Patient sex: F
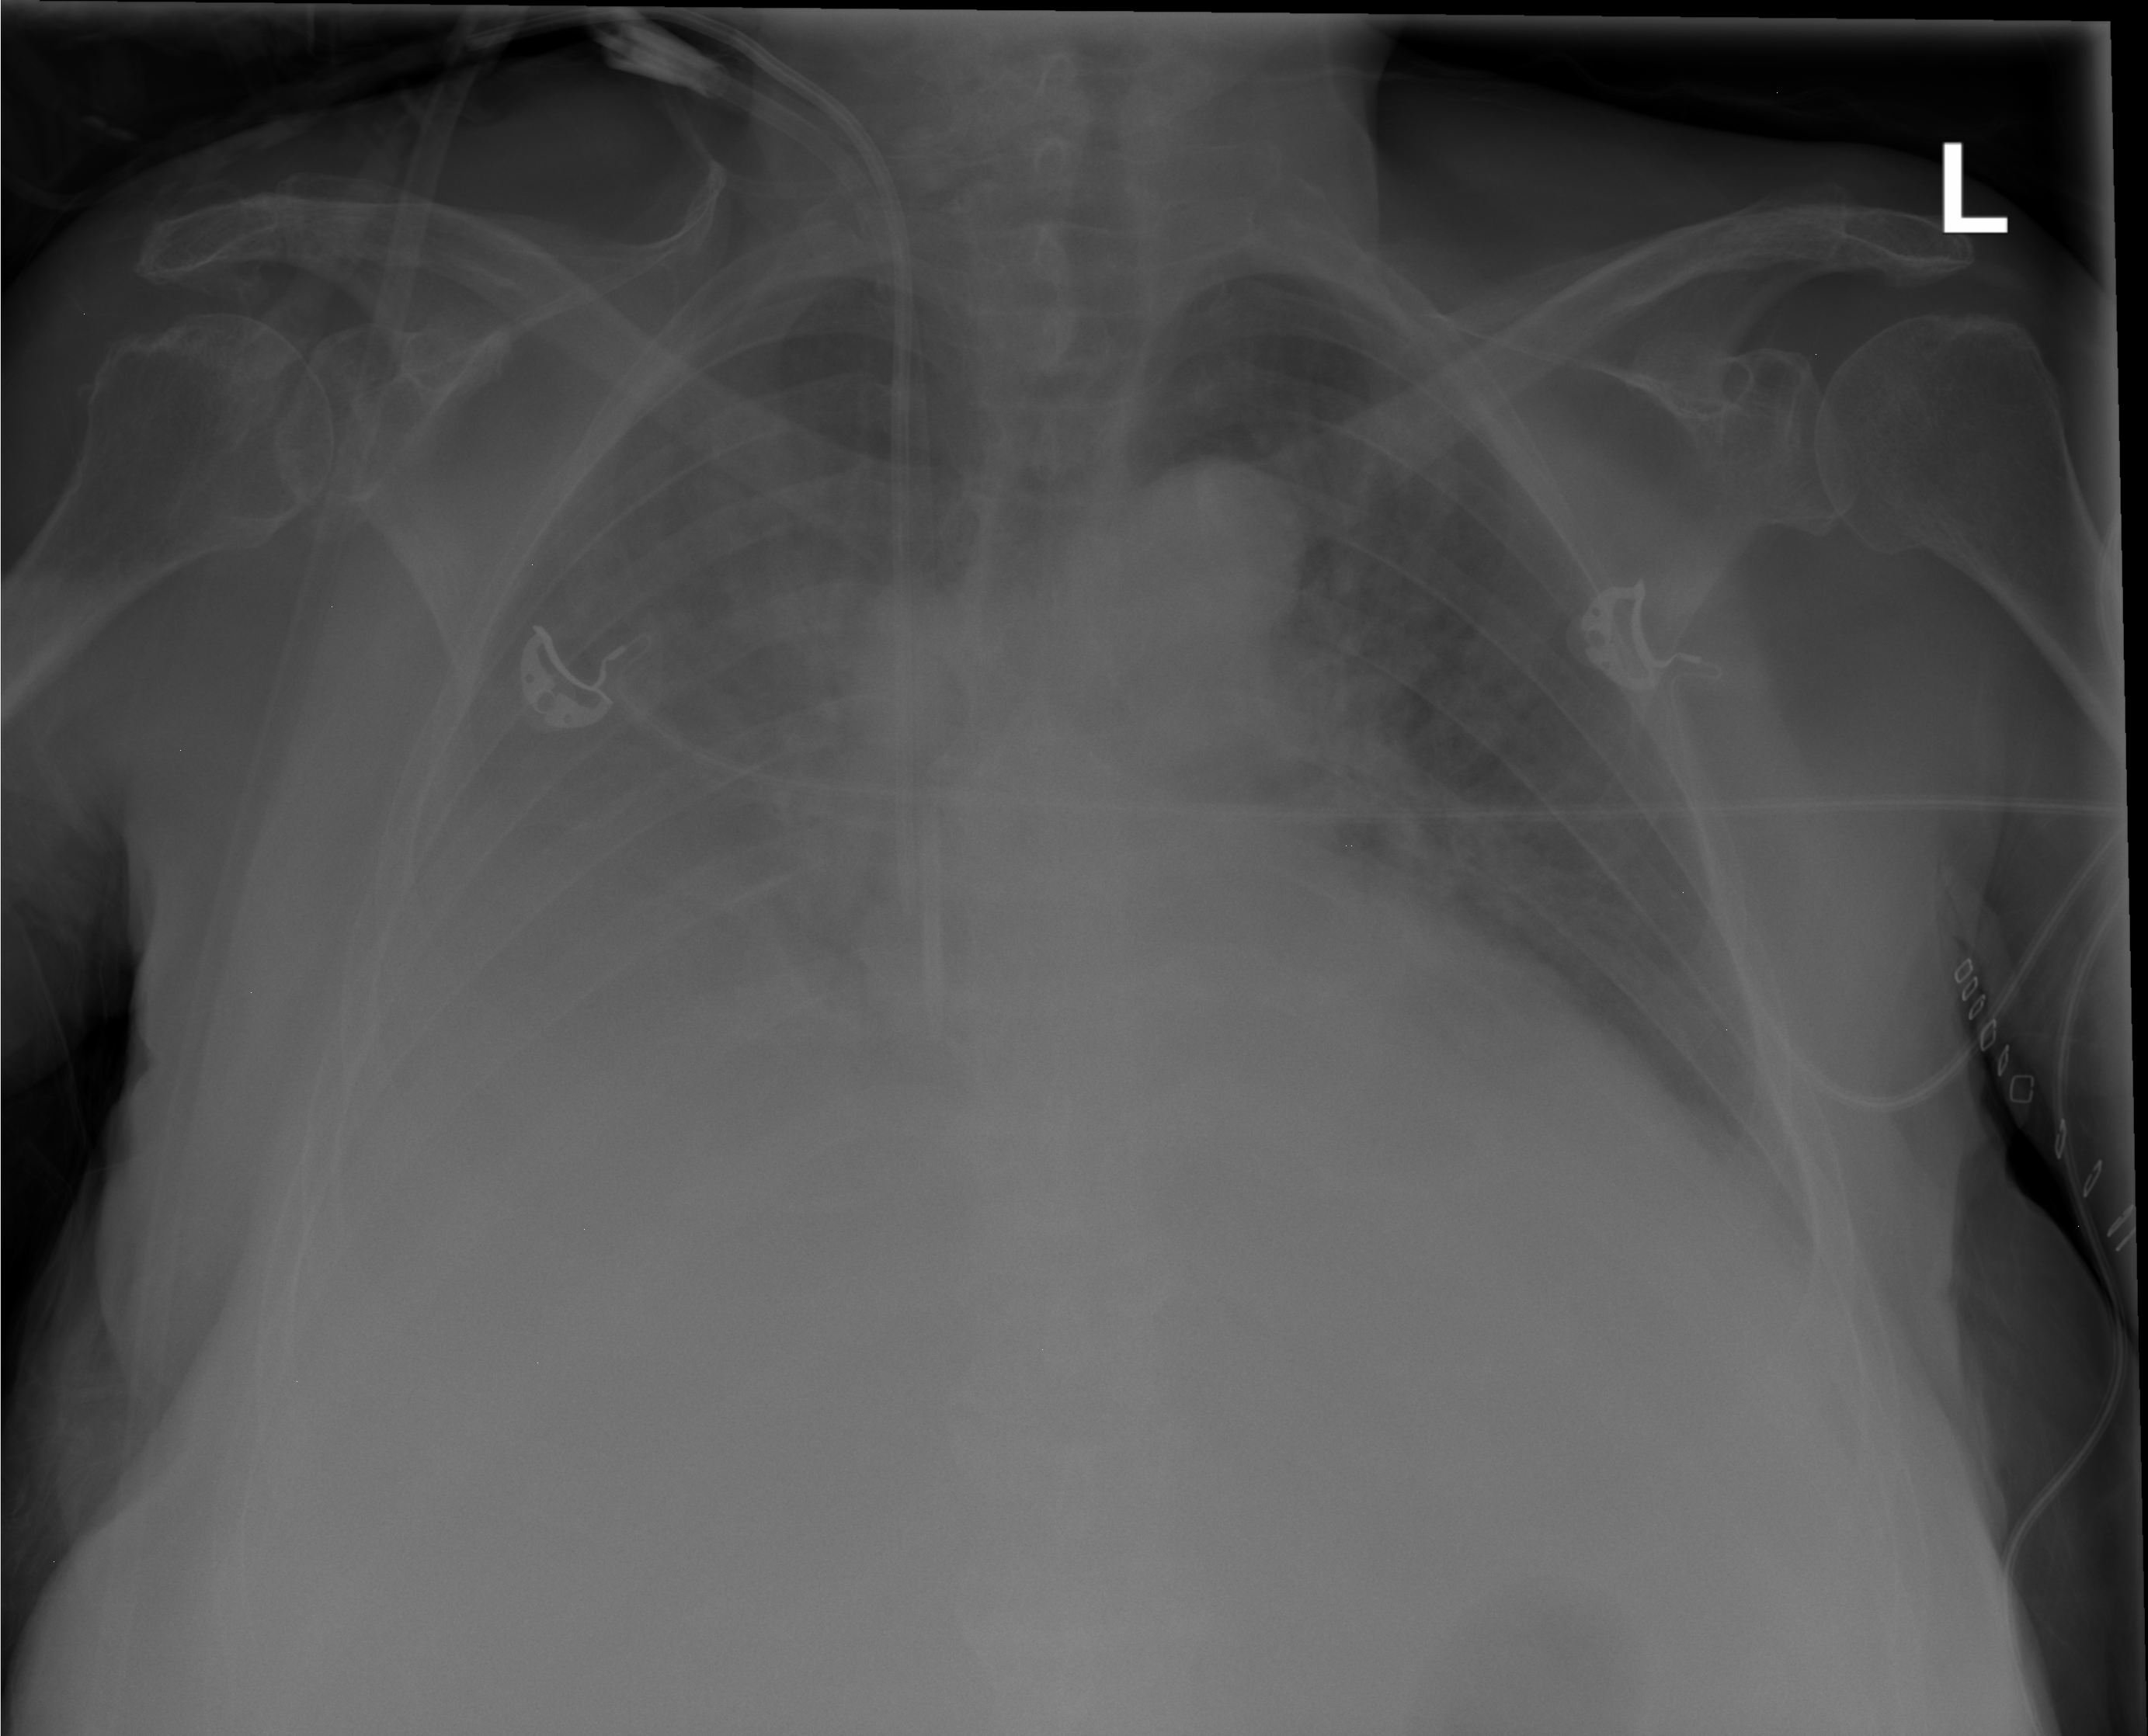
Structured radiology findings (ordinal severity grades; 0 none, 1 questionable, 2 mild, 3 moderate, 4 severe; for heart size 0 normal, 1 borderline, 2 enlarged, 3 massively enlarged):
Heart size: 0
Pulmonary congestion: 0
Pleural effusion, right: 3
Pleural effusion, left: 1
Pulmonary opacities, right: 0
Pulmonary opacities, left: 0
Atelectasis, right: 3
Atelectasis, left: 1